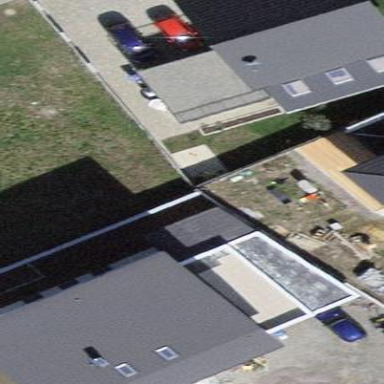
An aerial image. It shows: Detached building with skillion roof shape.